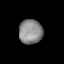
Tissue: lung
Cell type: Epithelial cells
Senescence score: 0.1929
Nuclear area (px): 555
Mean DAPI intensity: 140.132